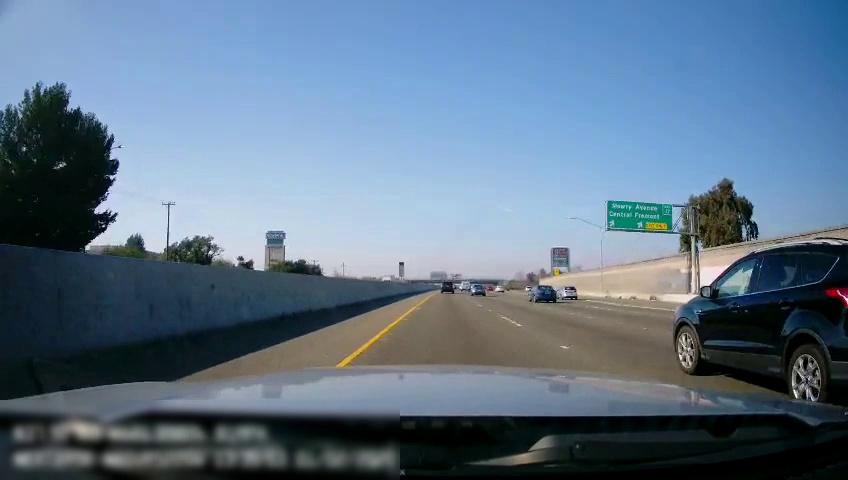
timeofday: Day
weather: Sunny
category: Drivable Space
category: Vehicles | Car
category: Vehicles | Car
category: Vehicles | SUV
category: Vehicles | SUV
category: Vehicles | Car
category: Vehicles | Van
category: Lanes | Current Lane
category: Lanes | Current Lane
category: Lanes | Alternate Lane
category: Lanes | Alternate Lane
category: Lanes | Alternate Lane
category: Traffic | Signs